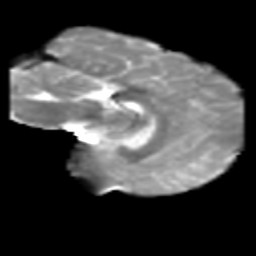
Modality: T2w
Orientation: sagittal
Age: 21
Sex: female
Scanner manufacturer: siemens
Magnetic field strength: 3 T
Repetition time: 1.8 s
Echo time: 0.07 s